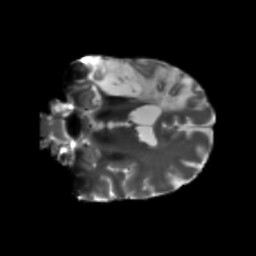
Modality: T2w
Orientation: coronal
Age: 49
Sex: male
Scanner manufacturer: siemens
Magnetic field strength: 3 T
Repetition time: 5.25 s
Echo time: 0.08 s